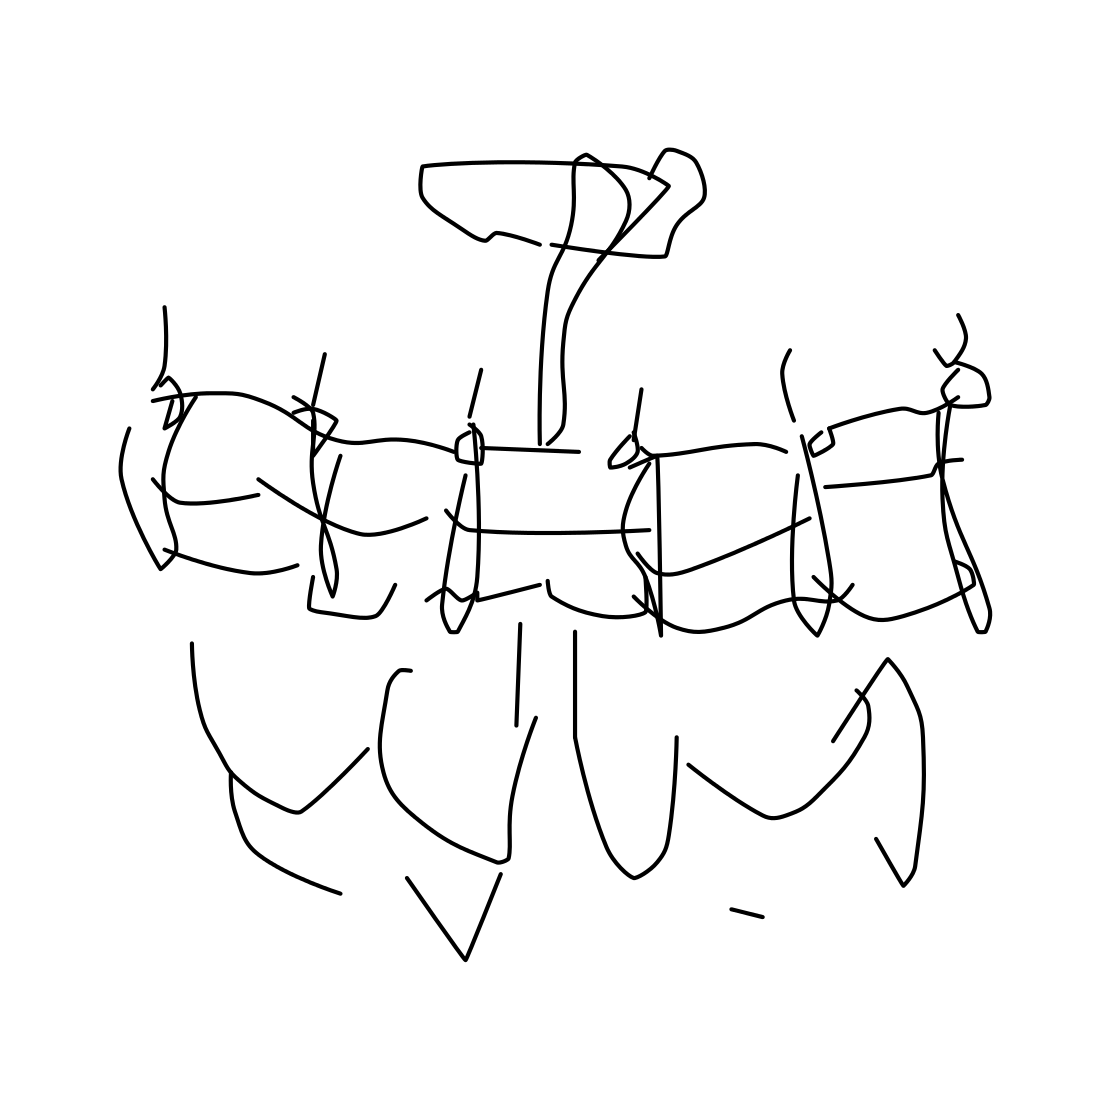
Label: chandelier